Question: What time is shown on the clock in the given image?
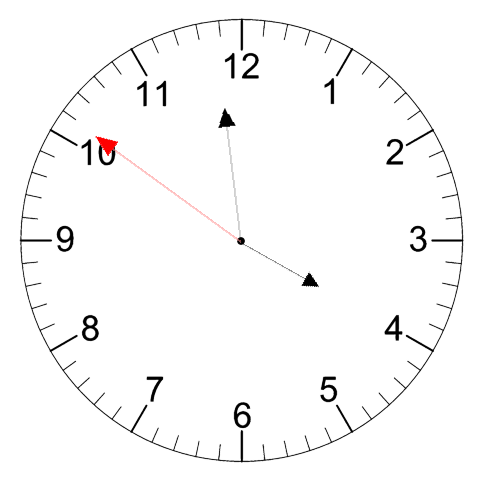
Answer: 03:58:51